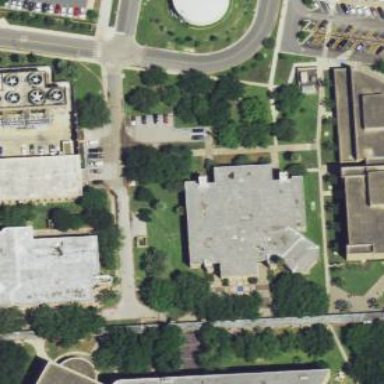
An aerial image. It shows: View of university building.